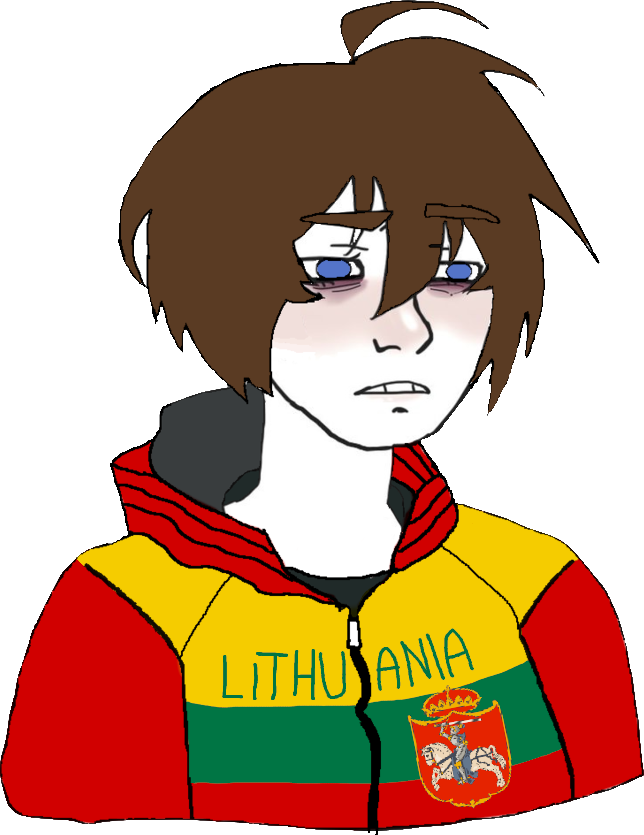
Label: 5_Twinkjak